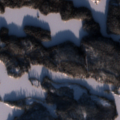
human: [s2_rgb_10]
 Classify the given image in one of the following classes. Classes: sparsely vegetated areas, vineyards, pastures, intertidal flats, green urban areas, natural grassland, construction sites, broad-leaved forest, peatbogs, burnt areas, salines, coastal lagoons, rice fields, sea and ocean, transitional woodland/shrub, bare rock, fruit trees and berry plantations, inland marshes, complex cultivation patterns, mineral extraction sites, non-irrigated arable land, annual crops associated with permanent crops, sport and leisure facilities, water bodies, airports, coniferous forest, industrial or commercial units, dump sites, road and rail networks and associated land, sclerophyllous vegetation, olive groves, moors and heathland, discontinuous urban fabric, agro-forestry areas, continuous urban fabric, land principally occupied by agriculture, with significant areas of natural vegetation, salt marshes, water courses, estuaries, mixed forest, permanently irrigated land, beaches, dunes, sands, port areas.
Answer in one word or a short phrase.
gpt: coniferous forest, mixed forest, water bodies